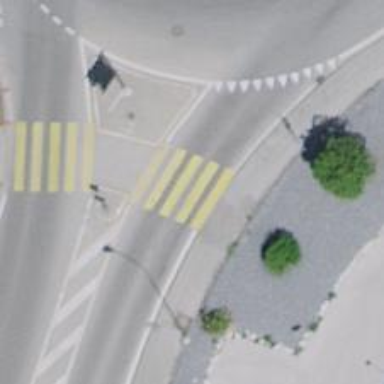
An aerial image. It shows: Zebra crossing on the road.